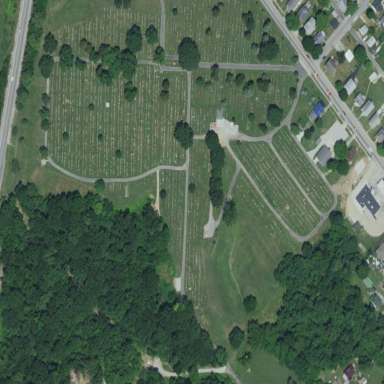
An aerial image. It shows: Cemetery.